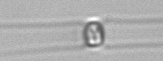
Label: Chaetoceros_similis